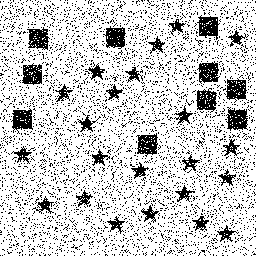
Squares: 10
Triangles: 0
Stars: 22
Total shapes: 32